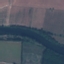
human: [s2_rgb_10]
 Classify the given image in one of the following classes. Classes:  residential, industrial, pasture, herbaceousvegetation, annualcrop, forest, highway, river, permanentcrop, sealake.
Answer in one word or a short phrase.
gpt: River